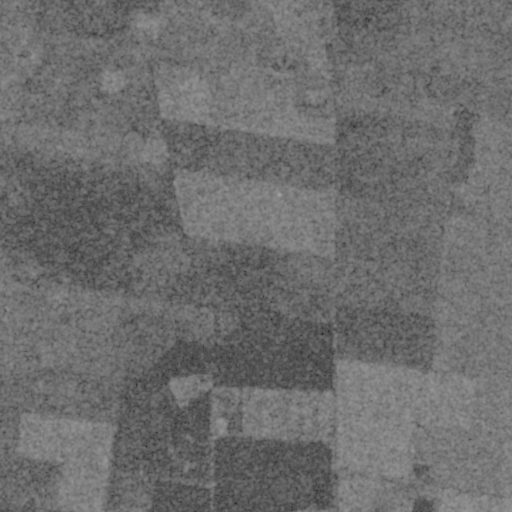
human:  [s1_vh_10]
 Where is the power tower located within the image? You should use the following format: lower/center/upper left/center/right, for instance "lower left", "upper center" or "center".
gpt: The power tower is located in the lower of the image.
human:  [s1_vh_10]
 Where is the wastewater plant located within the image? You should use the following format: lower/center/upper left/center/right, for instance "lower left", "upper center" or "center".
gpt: The wastewater plant is located in the lower right of the image.
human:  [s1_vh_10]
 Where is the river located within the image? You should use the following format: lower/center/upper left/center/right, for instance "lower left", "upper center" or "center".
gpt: The river is located in the upper left of the image.
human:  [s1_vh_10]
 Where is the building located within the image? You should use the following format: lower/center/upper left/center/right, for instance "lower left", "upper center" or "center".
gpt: The building is located in the lower right of the image.
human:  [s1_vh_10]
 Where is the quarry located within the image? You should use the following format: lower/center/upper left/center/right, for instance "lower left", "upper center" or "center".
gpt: There is no quarry in the image.

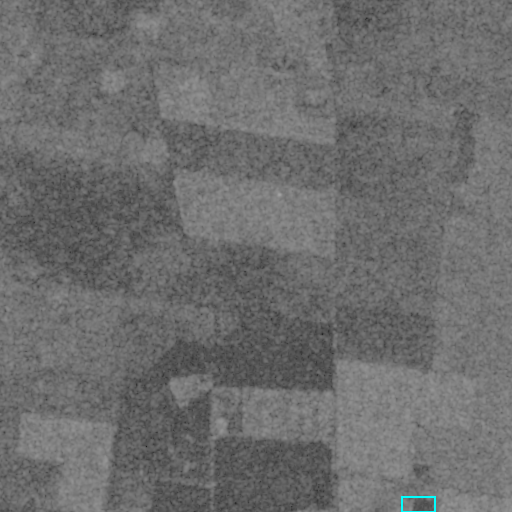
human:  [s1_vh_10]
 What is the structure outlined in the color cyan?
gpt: The structure outlined in cyan is a wastewater plant.
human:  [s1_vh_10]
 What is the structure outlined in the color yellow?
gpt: There is no yellow outline.